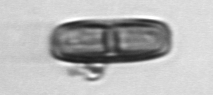
Label: Ephemera